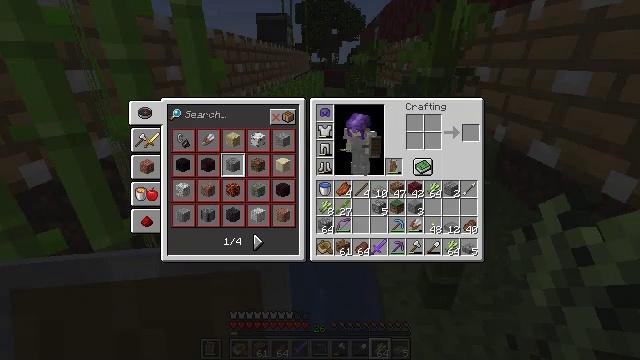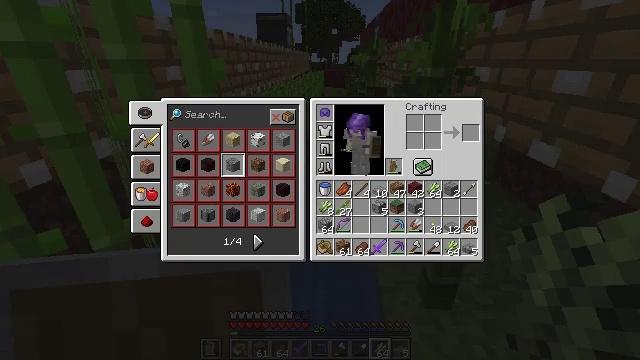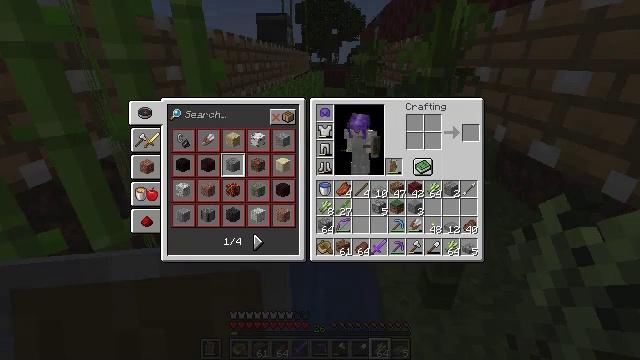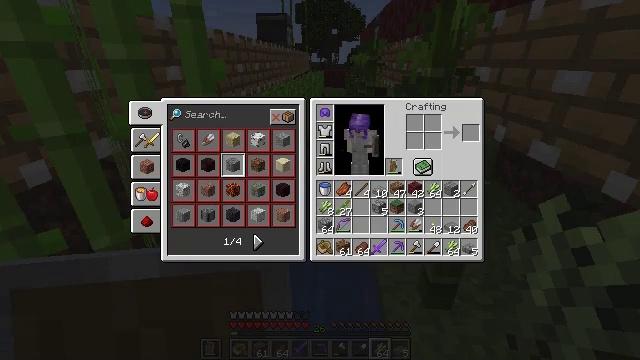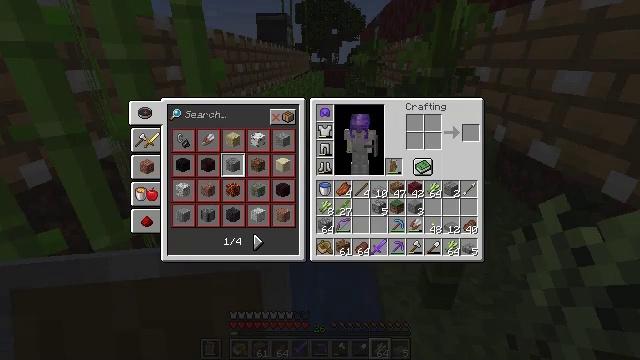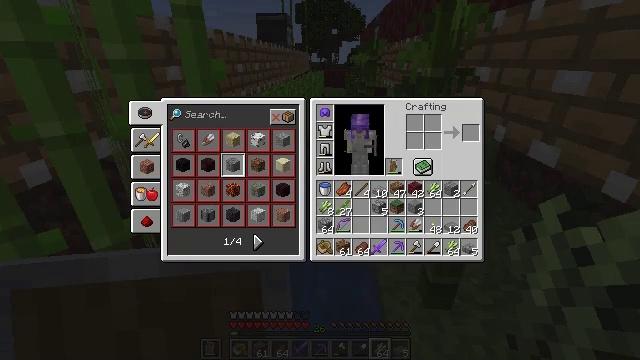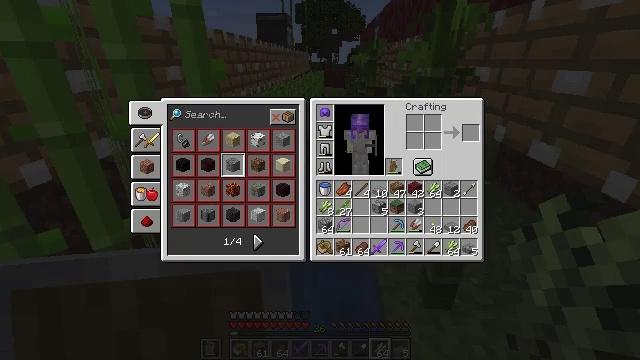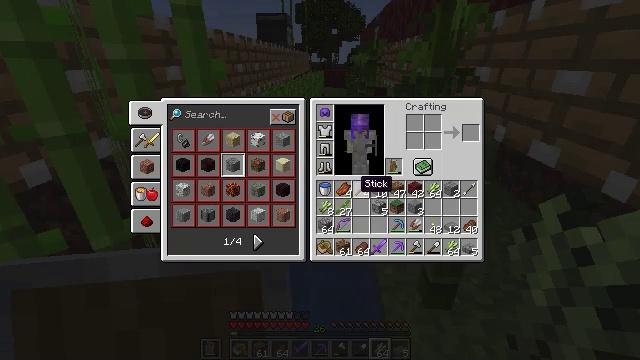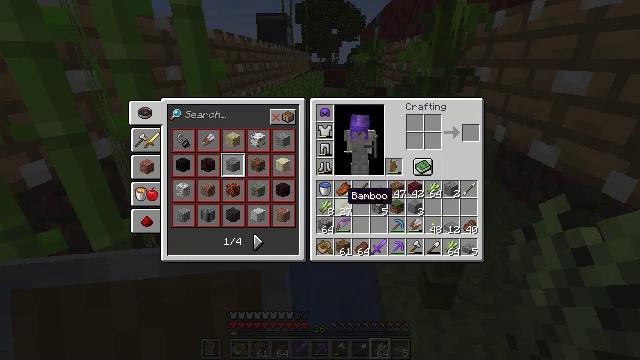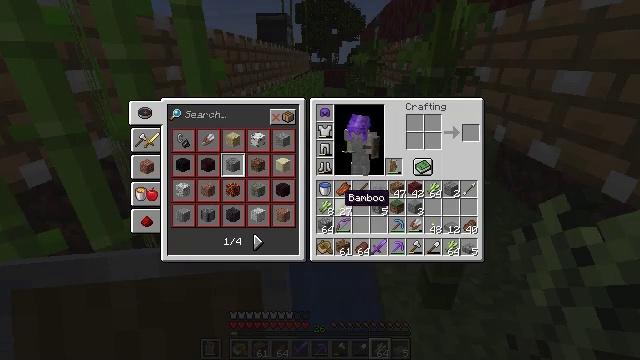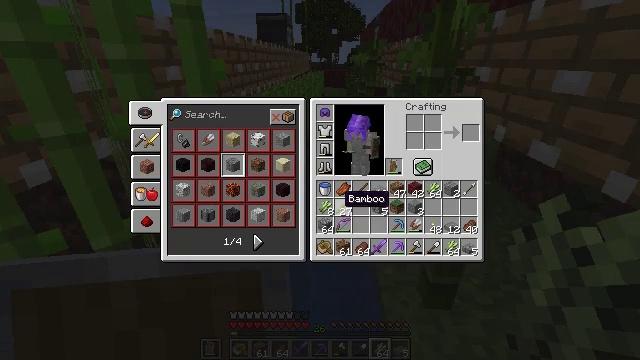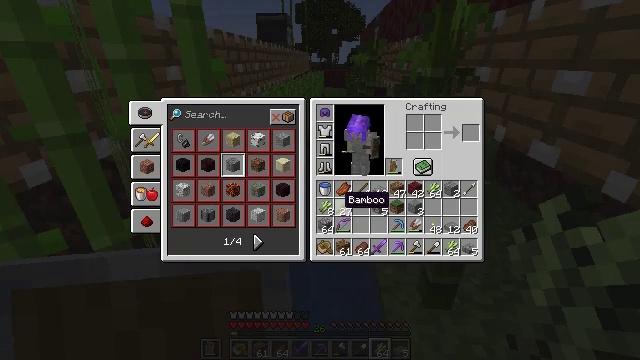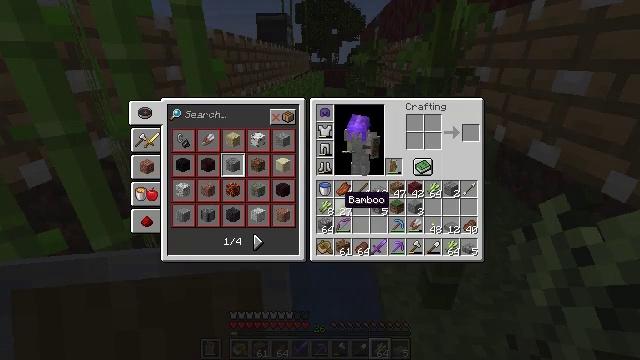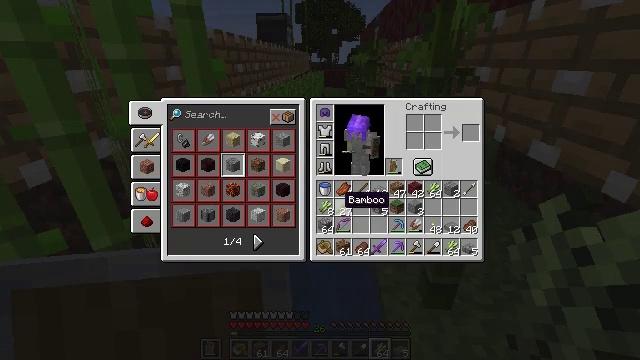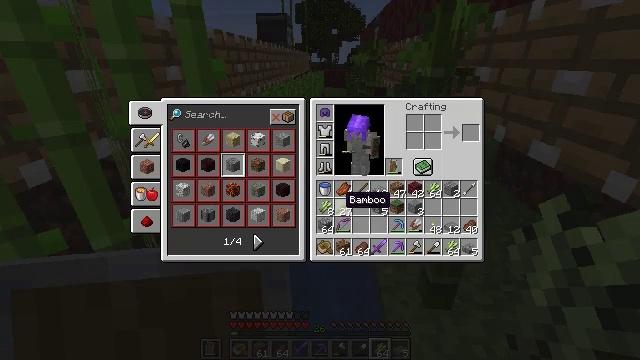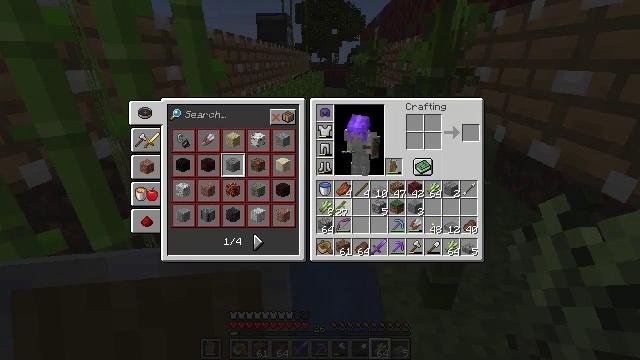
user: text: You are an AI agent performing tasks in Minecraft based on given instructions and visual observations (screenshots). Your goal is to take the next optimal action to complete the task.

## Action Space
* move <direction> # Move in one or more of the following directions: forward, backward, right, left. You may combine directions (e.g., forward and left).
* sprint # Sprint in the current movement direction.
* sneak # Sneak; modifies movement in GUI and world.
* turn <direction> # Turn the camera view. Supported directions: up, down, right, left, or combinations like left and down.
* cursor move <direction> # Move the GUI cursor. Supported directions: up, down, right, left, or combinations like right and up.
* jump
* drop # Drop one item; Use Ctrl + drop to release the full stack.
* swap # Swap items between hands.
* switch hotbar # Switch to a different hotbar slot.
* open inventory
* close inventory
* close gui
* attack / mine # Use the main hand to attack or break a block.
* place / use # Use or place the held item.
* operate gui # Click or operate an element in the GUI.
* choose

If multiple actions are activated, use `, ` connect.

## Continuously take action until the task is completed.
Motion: motion action
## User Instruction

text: Drop a bamboo.
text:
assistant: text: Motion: turn right
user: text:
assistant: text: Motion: turn right
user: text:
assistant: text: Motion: no_op
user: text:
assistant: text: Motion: no_op
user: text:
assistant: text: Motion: no_op
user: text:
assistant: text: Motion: no_op
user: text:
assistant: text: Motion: turn down
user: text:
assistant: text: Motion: turn left and down
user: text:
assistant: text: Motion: no_op
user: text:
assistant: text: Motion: no_op
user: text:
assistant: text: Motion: no_op
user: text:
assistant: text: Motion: no_op
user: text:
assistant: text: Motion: no_op
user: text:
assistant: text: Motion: no_op
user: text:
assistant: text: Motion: attack / mine
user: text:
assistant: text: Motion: attack / mine
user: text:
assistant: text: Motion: attack / mine
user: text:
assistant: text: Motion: turn up
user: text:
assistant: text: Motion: turn right and up
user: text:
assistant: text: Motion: turn up
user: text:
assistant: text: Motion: turn up
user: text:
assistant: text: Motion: turn up
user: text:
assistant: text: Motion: no_op
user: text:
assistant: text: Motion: no_op
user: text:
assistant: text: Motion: no_op
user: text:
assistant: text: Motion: attack / mine
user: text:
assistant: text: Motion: attack / mine
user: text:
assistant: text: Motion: attack / mine
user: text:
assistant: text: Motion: no_op
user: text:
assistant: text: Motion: no_op